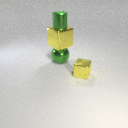
large green metal sphere behind small yellow metal cube